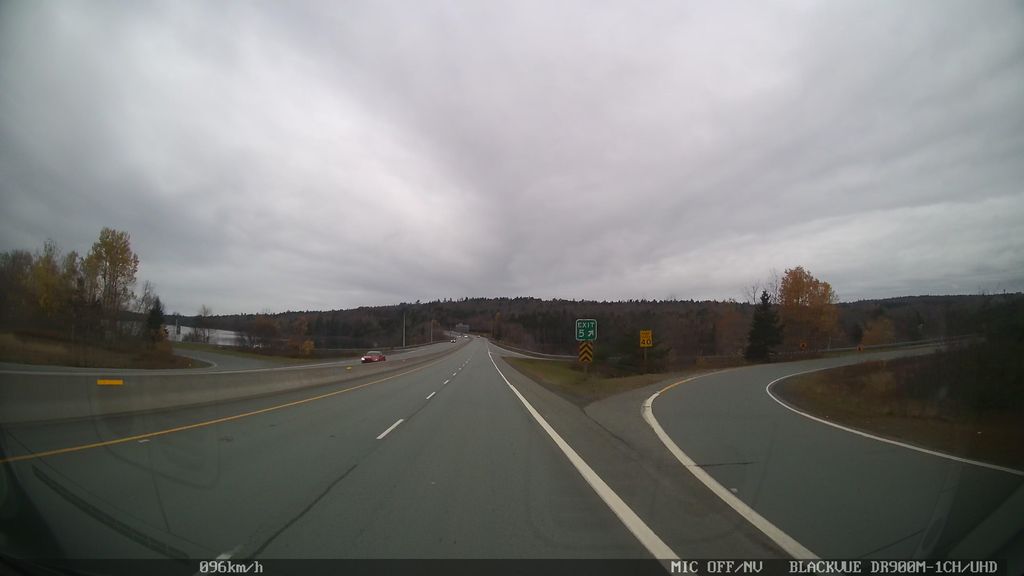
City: halifax